Brain MRI, t2w sequence, axial 2D slice.
Patient: age 27, sex F, weight 90 kg, height 1.9 m
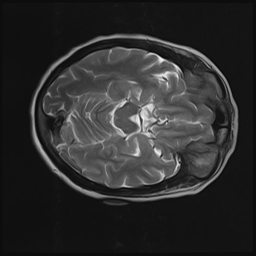